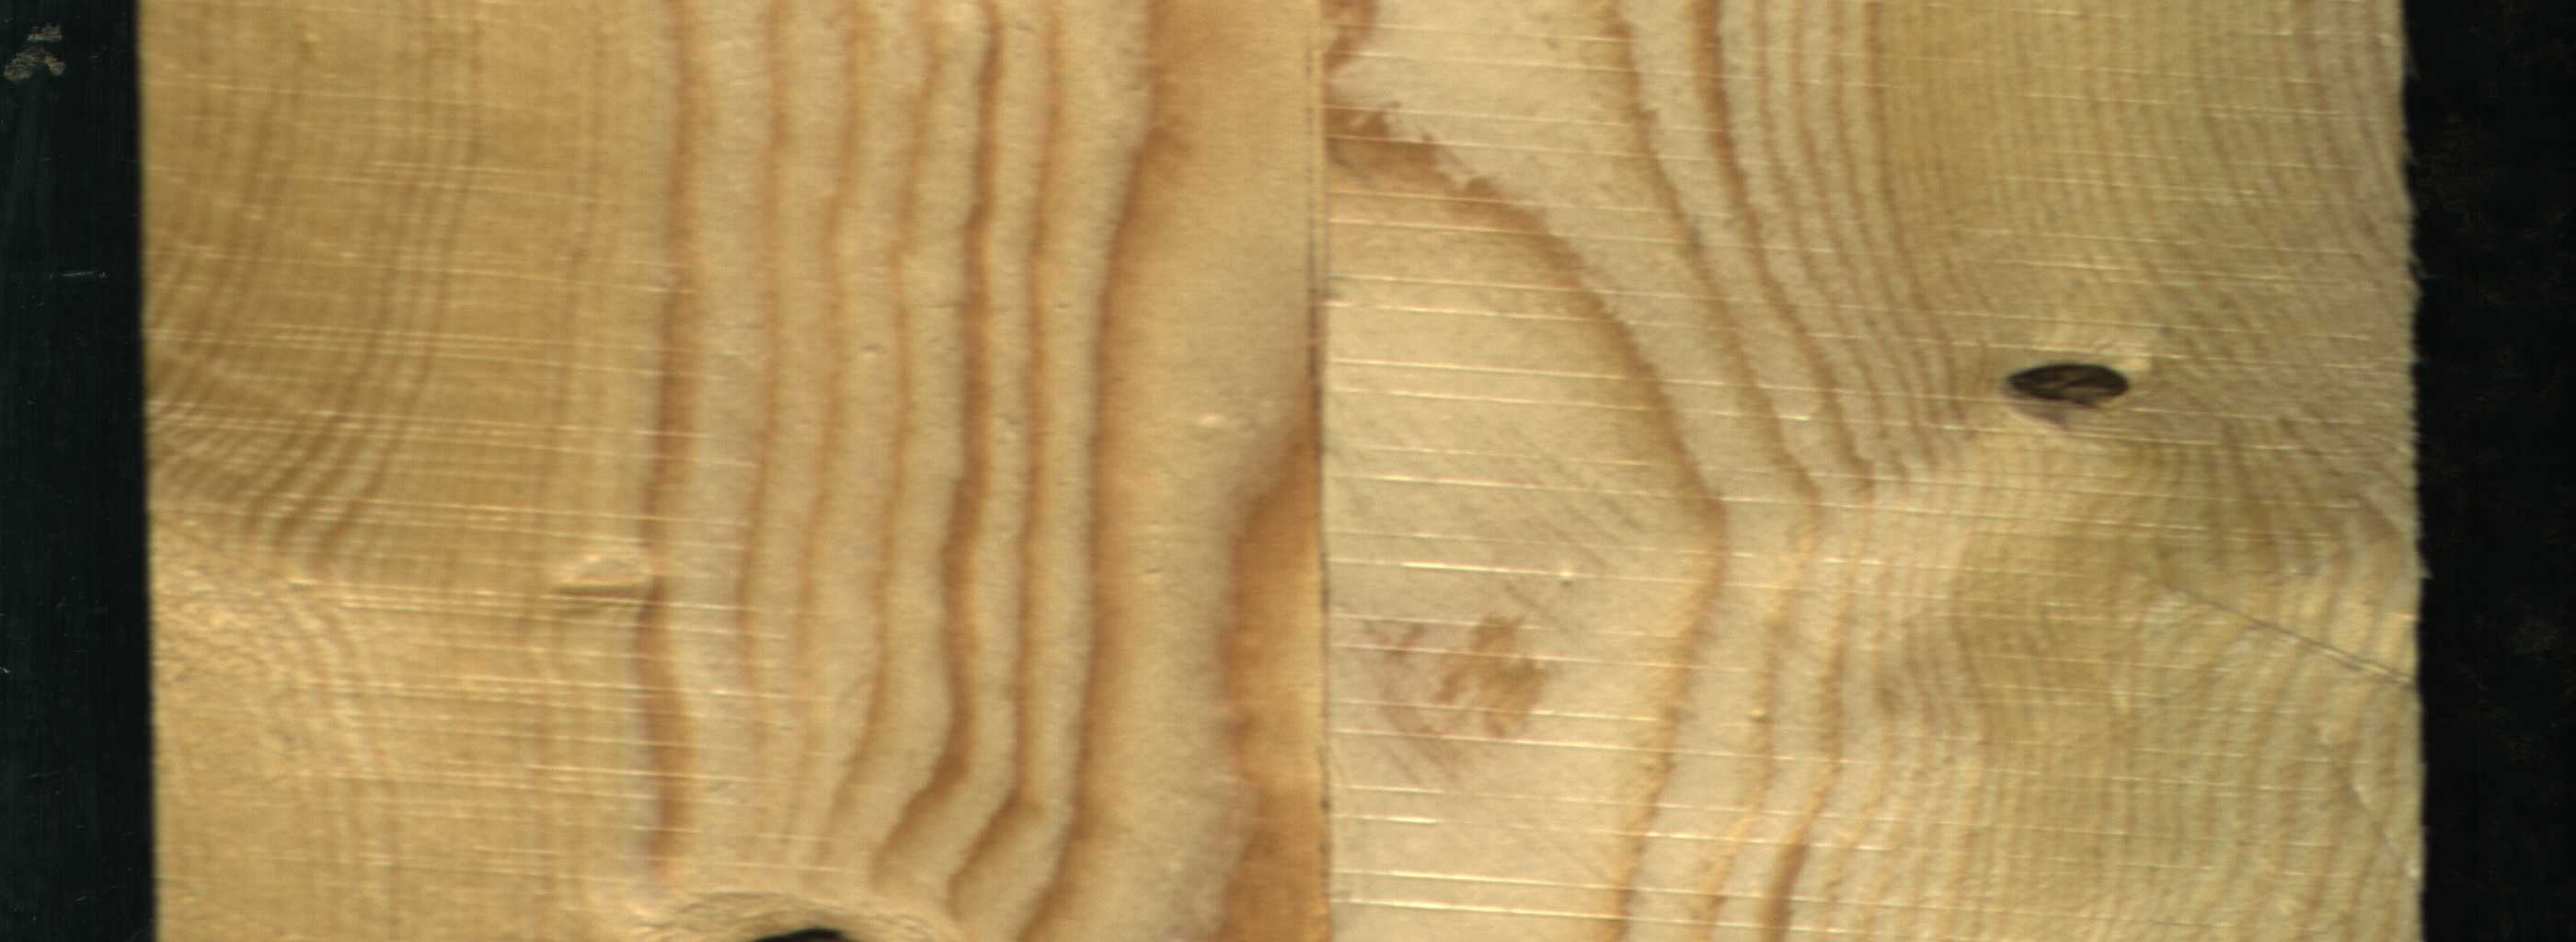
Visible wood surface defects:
Dead_Knot
Dead_Knot